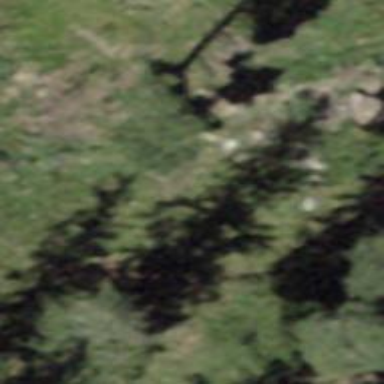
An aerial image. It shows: Evergreen needle-leaved tree.